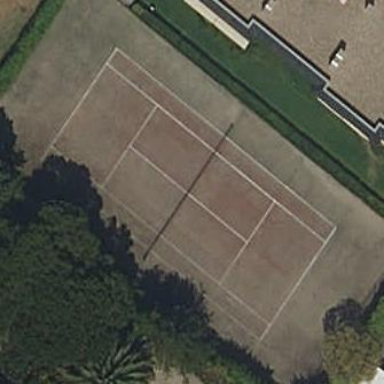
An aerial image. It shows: Tennis court on the leisure land pitch.